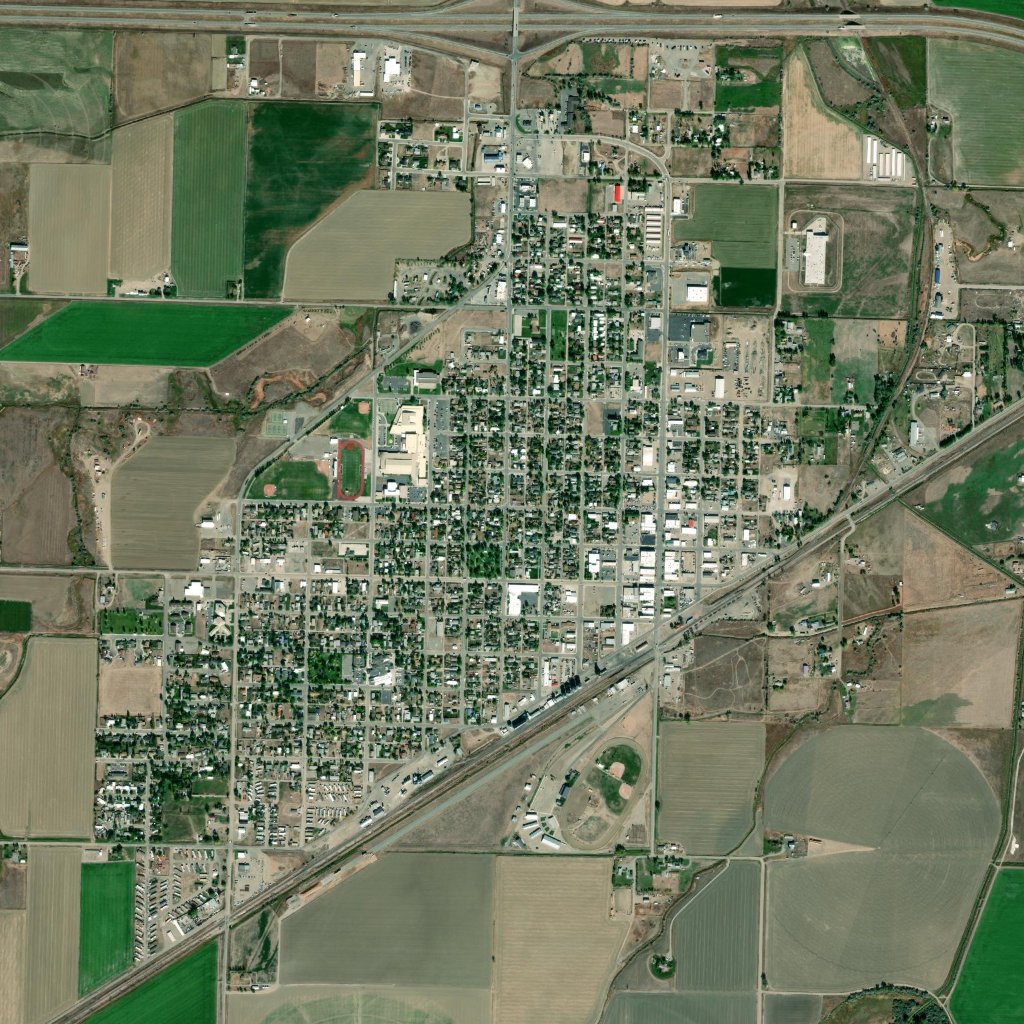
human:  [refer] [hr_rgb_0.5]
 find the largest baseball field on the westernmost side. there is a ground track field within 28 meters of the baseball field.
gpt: <box>[[27, 44, 32, 48, 0]]</box>